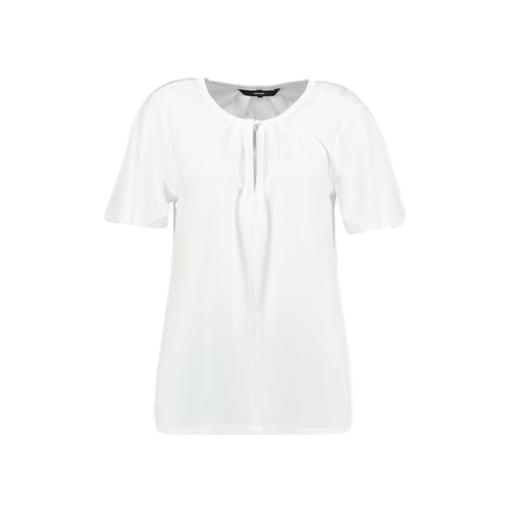
white pleat front short sleeve top, white draped t-shirt, short-sleeve top only macy, white background